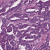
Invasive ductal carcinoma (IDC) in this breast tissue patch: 1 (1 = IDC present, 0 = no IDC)